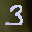
Label: 3